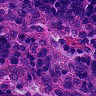
Metastatic tissue present: no